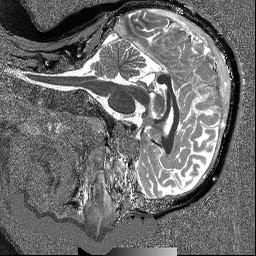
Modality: T1map
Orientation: sagittal
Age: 42
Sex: male
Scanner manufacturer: siemens
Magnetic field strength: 3 T
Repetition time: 5 s
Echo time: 0.00298 s